Question: I have to read video frames one by one from image and store each frame in an array which I can further use. I guess there must be some loop which can do this work.
I am using:
'''
video=VideoReader('sample.avi')
frm = read(video) % to get frame
'''
but MATLAB gives error on read command and close automatically as shown in the attached image:
.
Can anyone help me please?
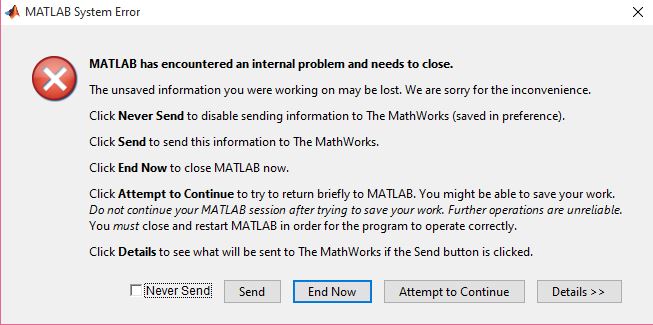
Answer: <URL>
'''
v = VideoReader('xylophone.mp4');
while hasFrame(v)
video = readFrame(v);
end
'''
or from the <URL>
'''
video = read(v,[1 Inf]);
'''